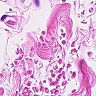
Metastatic tissue present: no